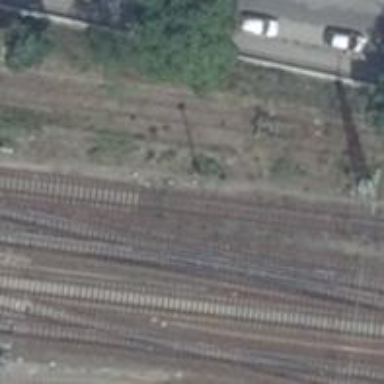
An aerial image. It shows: Wedge is used for the railway derail.